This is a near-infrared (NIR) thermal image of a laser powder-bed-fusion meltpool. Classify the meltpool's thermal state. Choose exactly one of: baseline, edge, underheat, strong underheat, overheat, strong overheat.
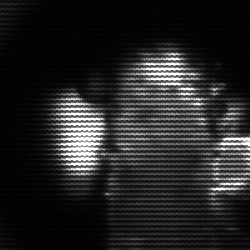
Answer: strong underheat